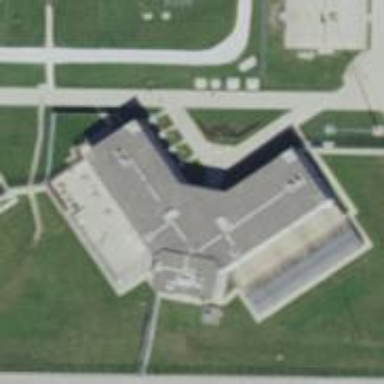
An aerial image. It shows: Prison building.